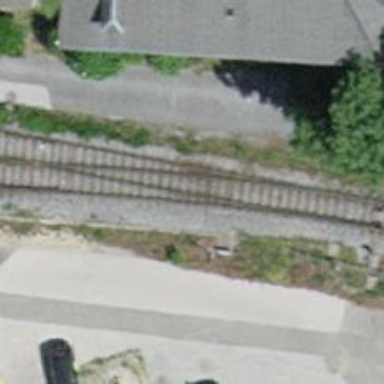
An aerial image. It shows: Railway switch.